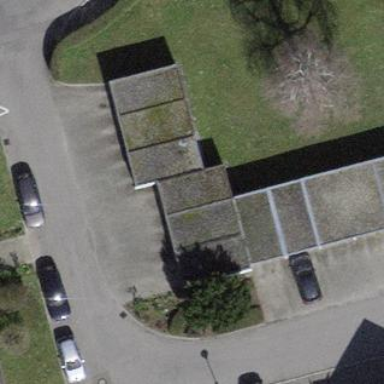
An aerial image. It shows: Group of garages.